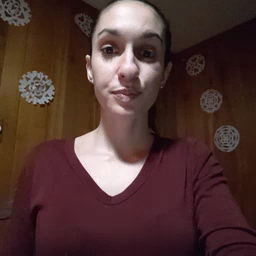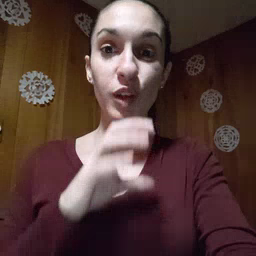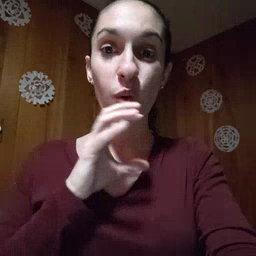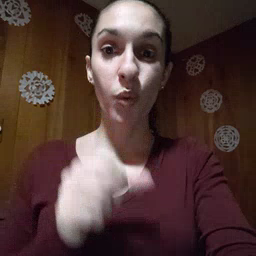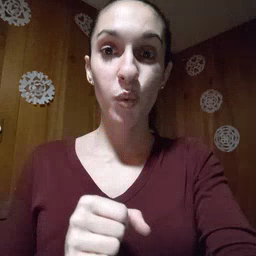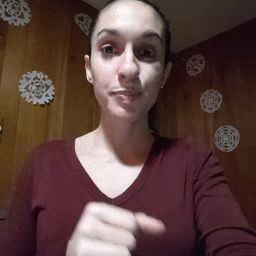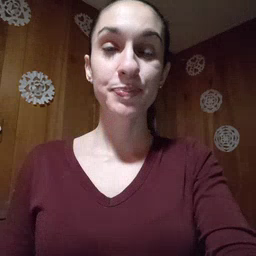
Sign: old